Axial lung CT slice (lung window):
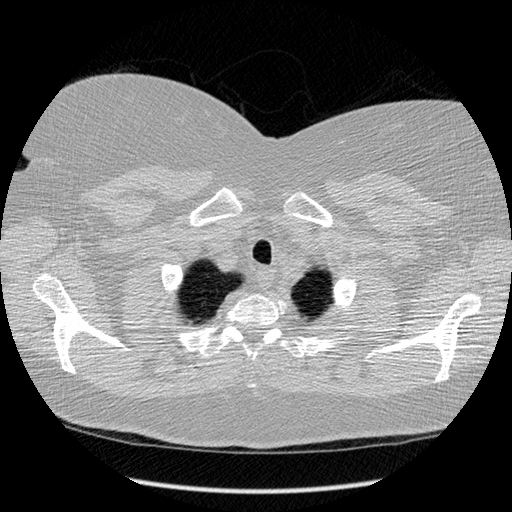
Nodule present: no